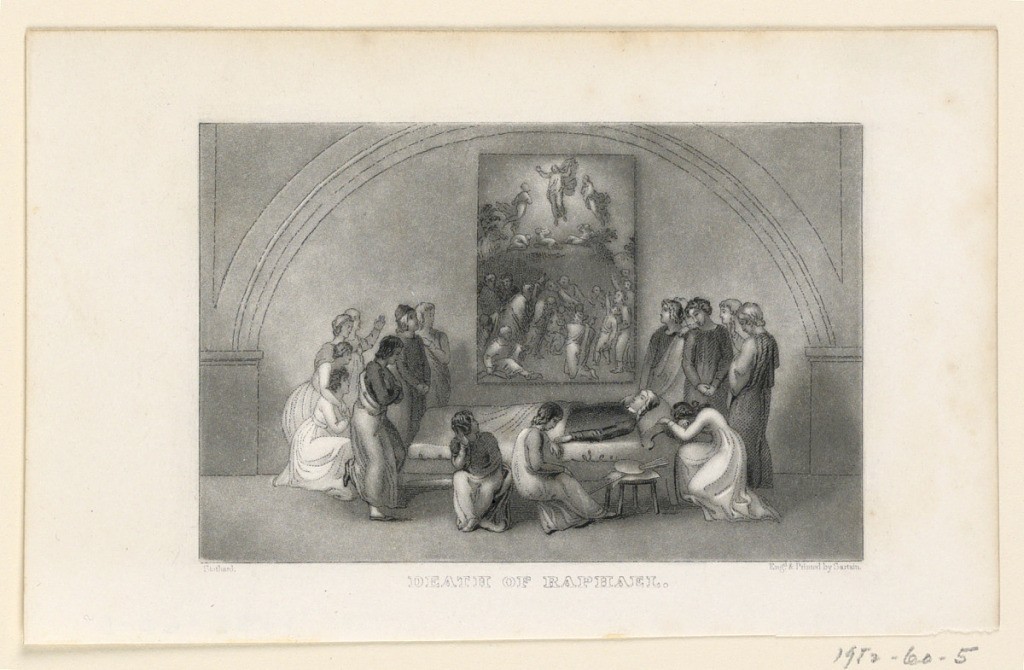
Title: Death of Raphael
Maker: John Sartain, American, 1808–1897
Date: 1847
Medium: Mezzotint and engraving in black ink on paper
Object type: Print
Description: Horizontal rectangle. Raphael lies on a low bed in the foreground, surrounded by a group of men and women. Within an arch, in the background, his painting of ''The Transfiguration.''